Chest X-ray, AP view. Patient: 60 years old, sex M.
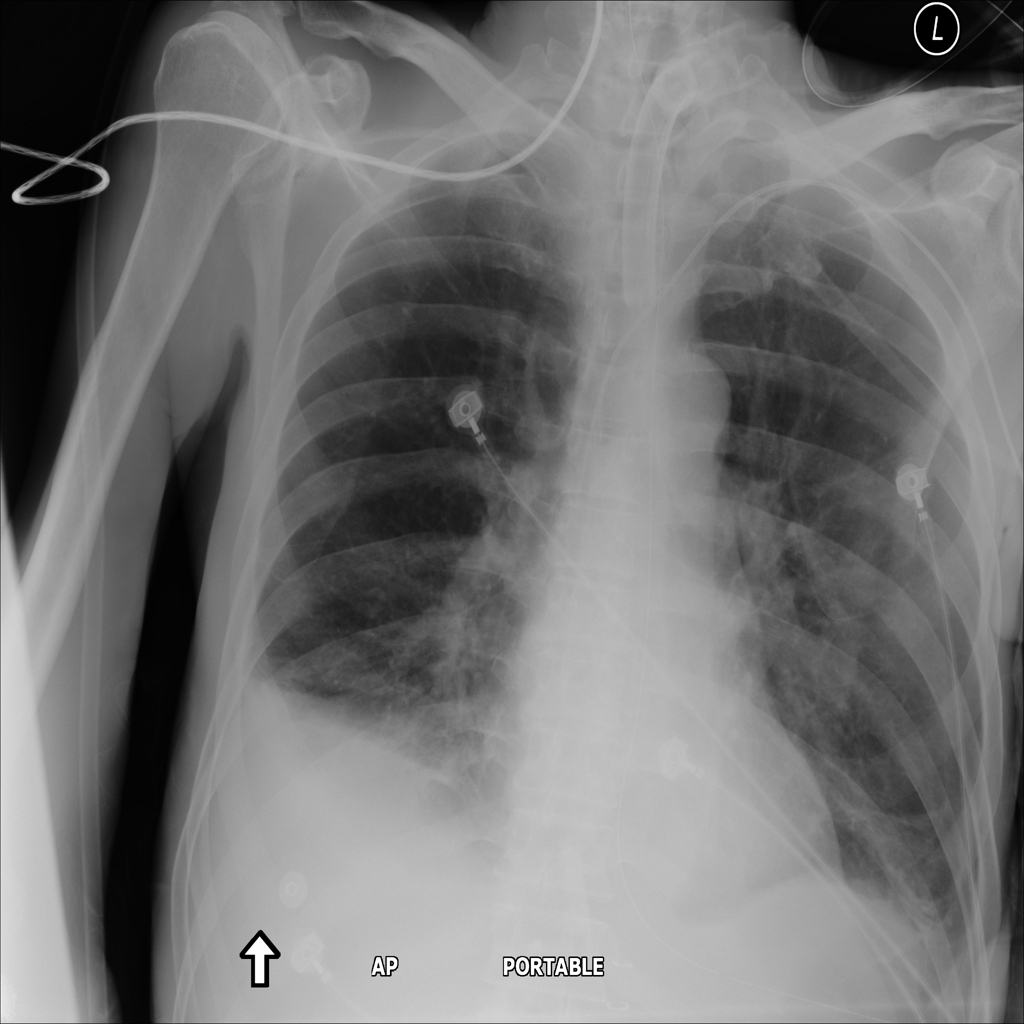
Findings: Atelectasis, Effusion, Infiltration